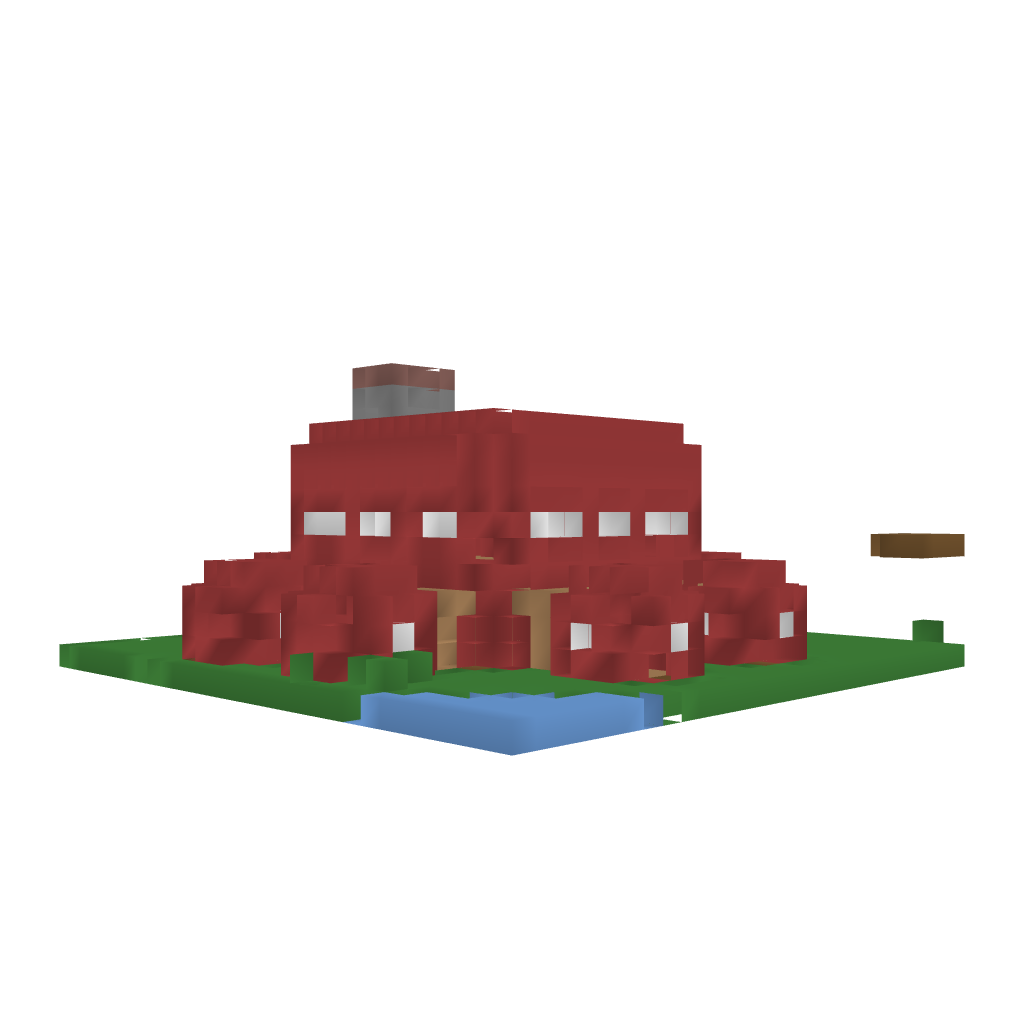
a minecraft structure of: Mushroom house 2 high quality